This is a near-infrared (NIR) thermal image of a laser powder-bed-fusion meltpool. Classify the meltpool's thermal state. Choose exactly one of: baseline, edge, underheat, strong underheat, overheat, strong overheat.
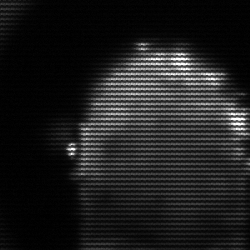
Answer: baseline